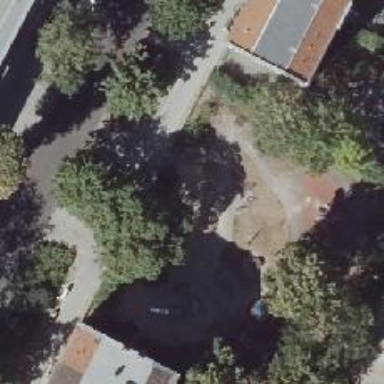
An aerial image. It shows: Playground with basket swing.